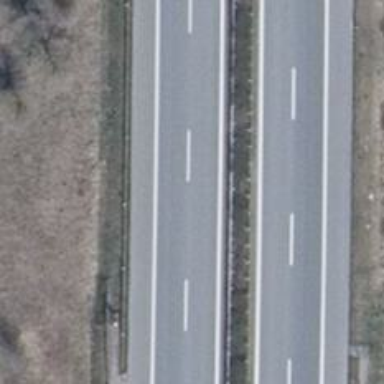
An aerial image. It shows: View of motorway.